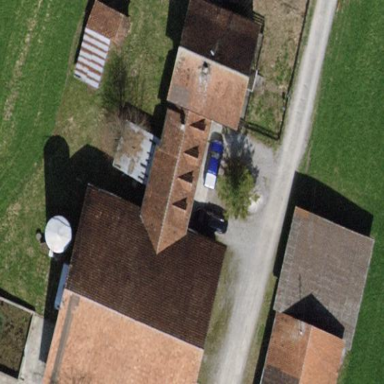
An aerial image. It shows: Farmyard area.